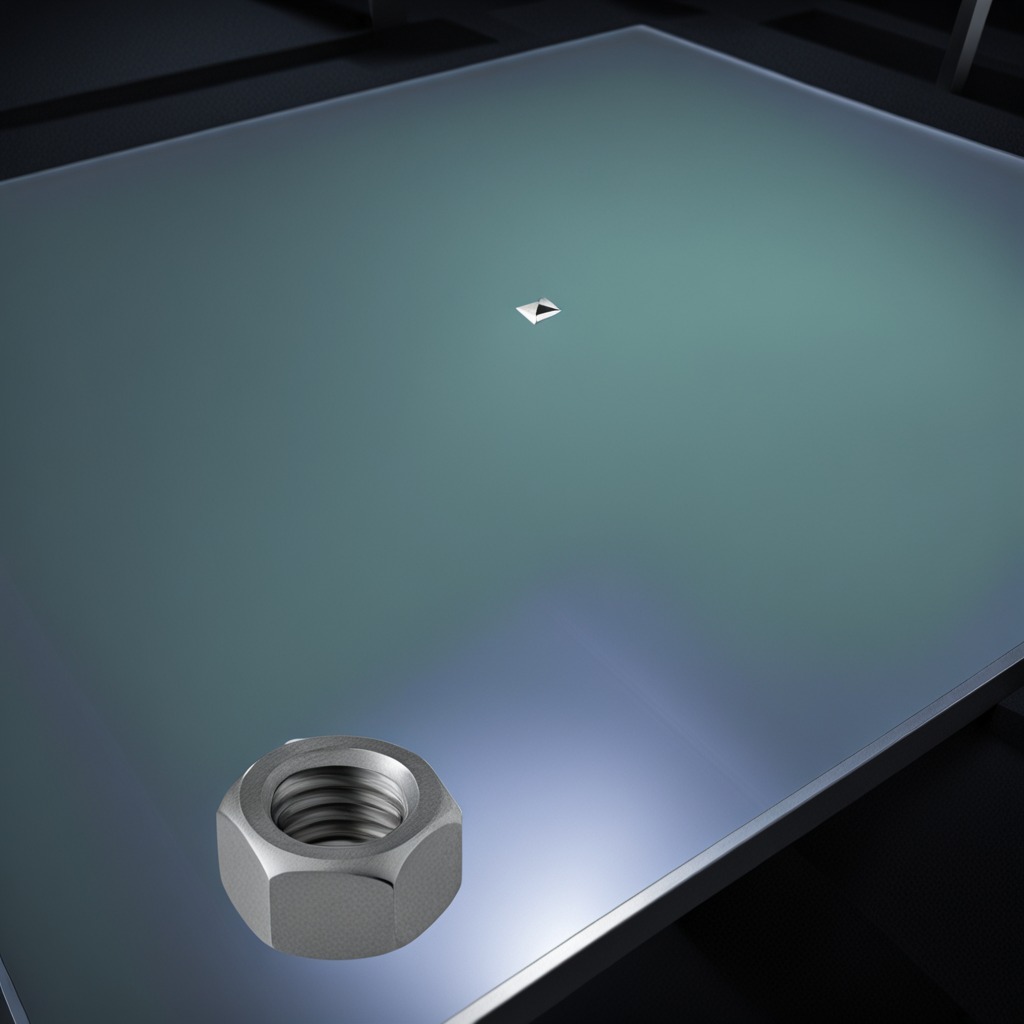
A metal nut is lying on a clean empty table in a railway signal maintenance room lit by harsh overhead fluorescents.